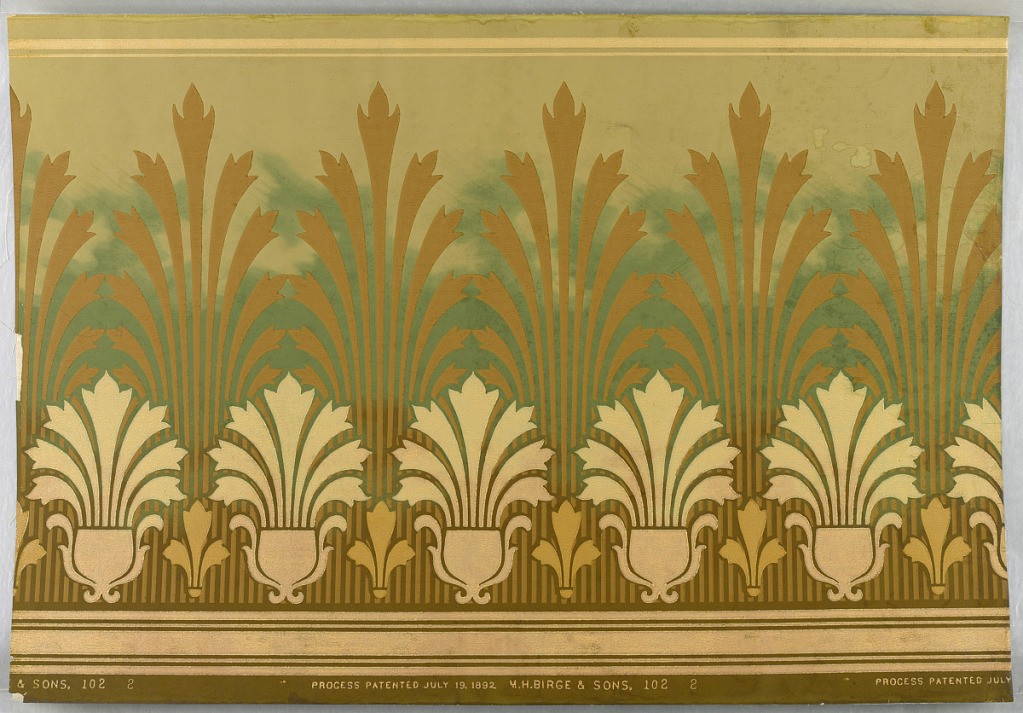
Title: Frieze
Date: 1890–1900
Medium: Machine-printed, mica
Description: Green, brown, gold printing on olive, mica finish.